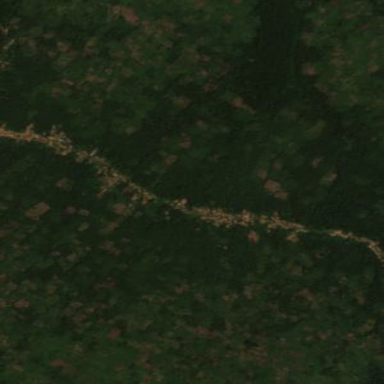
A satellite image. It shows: Orchard filled with rubber trees.